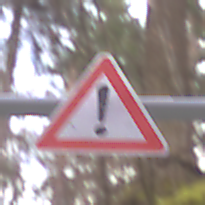
Verkehrszeichen: Gefahrenstelle
Umgebung: Outdoor, Nature
Tageszeit: Midday
Wetter: Overcast
Licht: Natural
Jahreszeit: Autumn
Kontrast: LowContrast